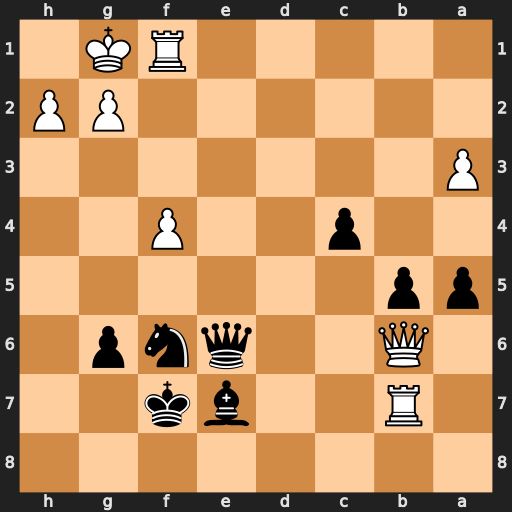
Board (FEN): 8/1R2bk2/1Q2qnp1/pp6/2p2P2/P7/6PP/5RK1
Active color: b
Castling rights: -
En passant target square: -
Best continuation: Qxb6+ Rxb6 Bc5+ Kh1 Bxb6